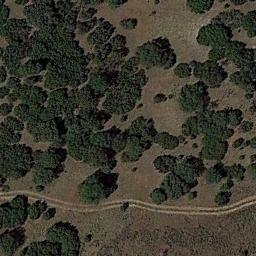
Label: chaparral